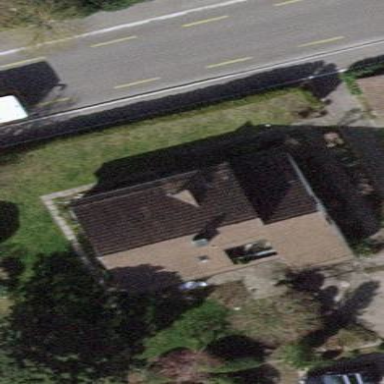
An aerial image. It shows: Detached building with gabled roof.